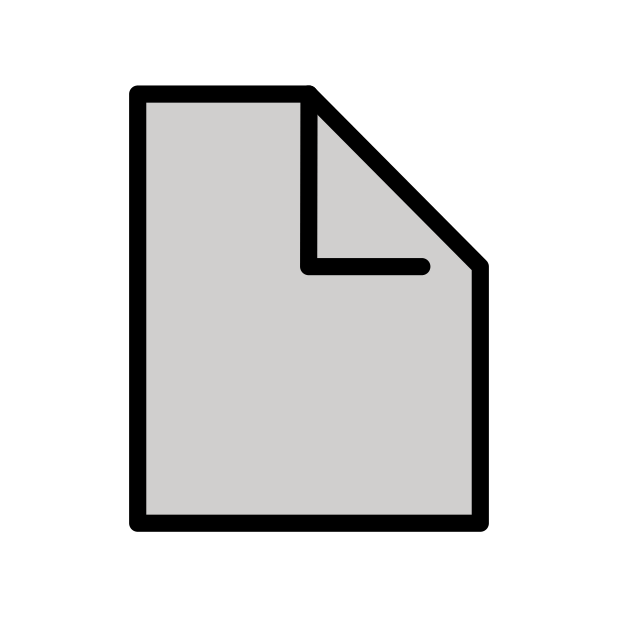
Emoji: 📄
Name: page facing up
Unicode: 0x1f4c4